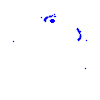
Particle: proton